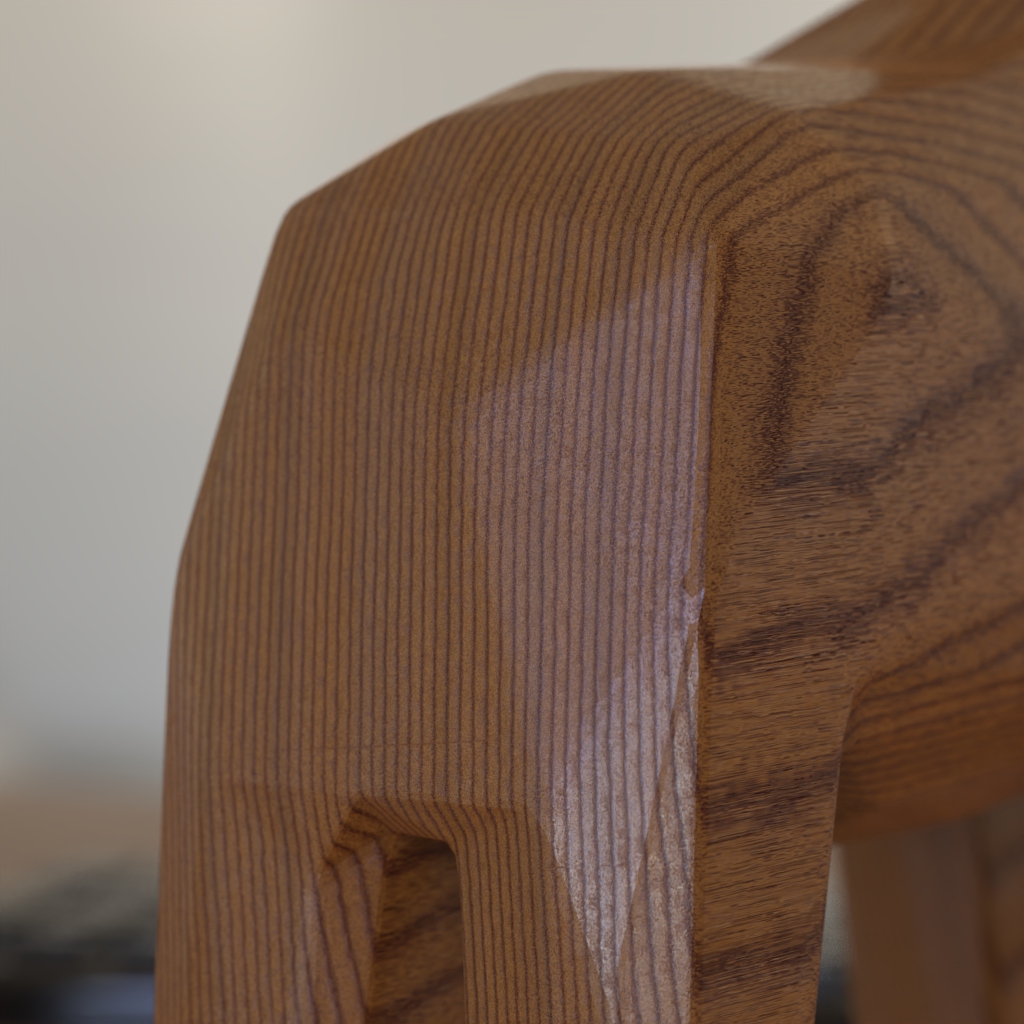
A high quality rendering of a dalahest_oak dalecarlian horse figurine made of varnished dark oak standing on a wooden table in an an apartment with natural bright daylight from windows,extreme close-up from rear right side,  macro, 150 mm, f 16, bokeh